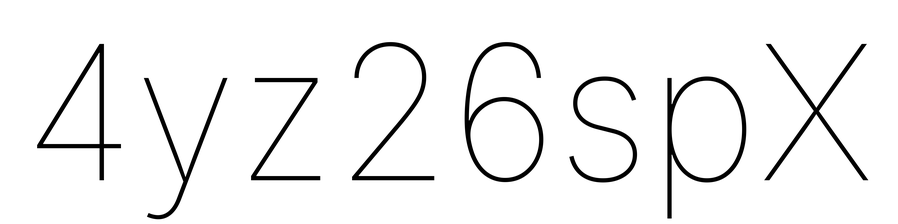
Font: Inter_Thin